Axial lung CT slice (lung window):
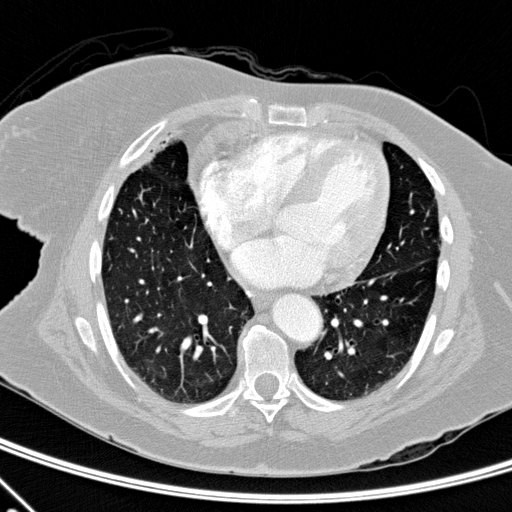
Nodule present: no